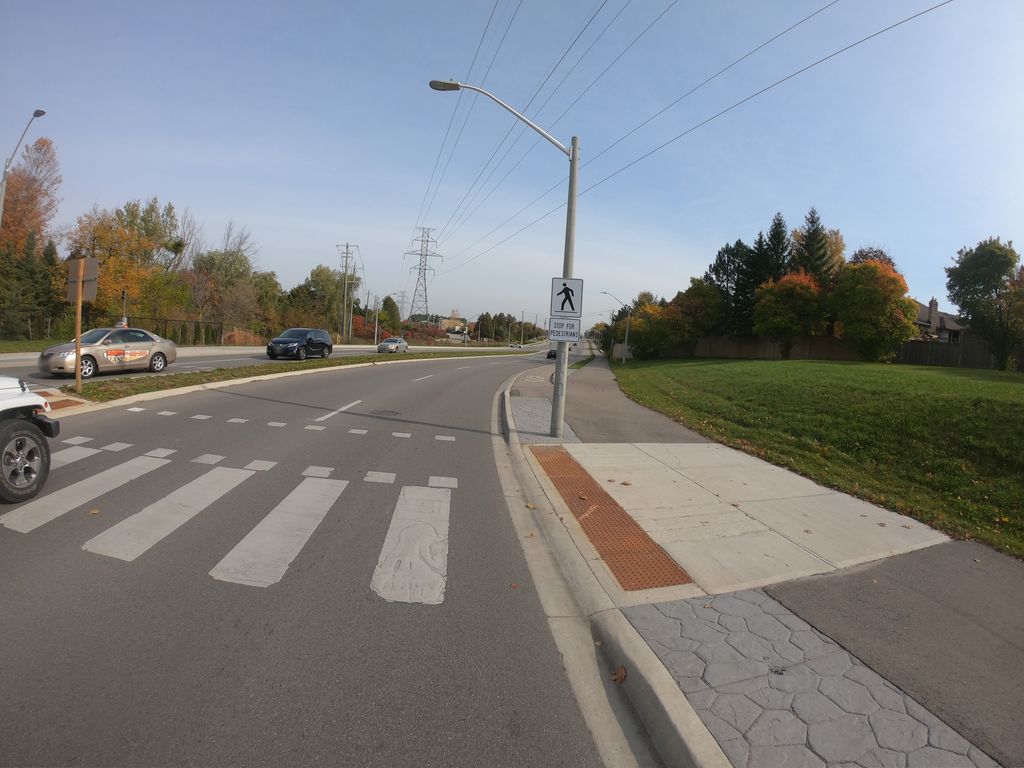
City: kitchener-waterloo